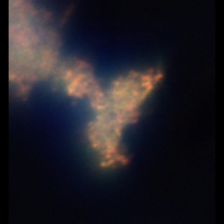
Taxon: Ciliates
Group: Other